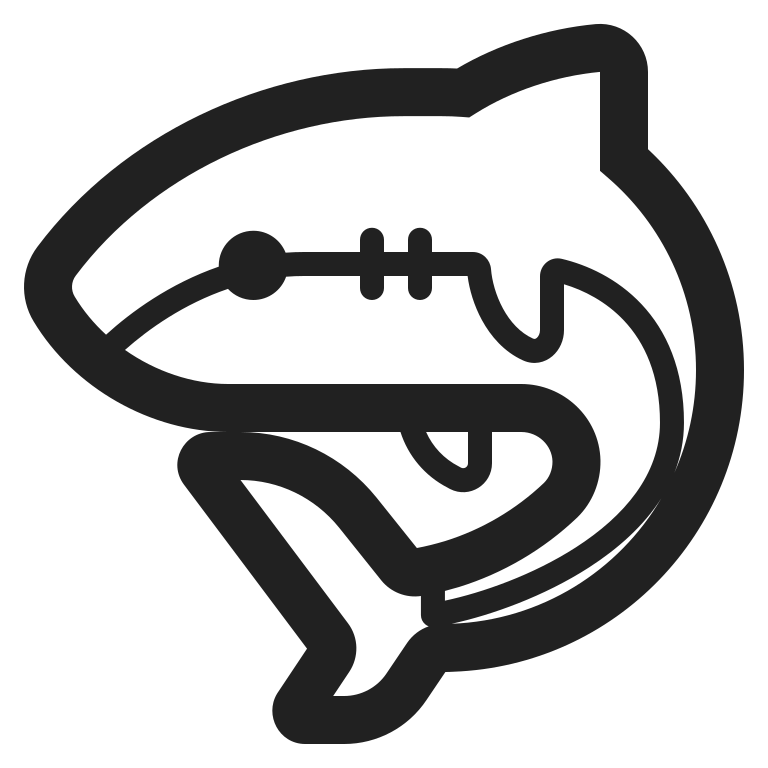
shark high contrast